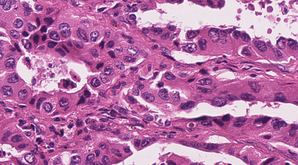
Tumor epithelial tissue: yes
Tumor-associated stroma tissue: no
Normal tissue: no